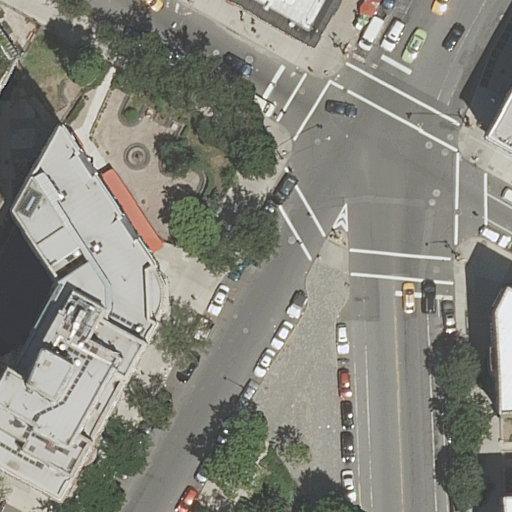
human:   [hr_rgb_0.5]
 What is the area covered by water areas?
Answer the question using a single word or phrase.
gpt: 0m2

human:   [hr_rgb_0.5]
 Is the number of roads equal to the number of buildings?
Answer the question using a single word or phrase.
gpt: yes

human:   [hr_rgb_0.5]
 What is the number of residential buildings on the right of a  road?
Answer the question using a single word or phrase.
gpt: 2

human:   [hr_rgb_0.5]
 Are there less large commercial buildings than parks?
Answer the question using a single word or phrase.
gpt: yes

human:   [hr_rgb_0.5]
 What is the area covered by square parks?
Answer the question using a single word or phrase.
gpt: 0m2

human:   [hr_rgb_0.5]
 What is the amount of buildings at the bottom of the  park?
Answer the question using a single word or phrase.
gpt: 0

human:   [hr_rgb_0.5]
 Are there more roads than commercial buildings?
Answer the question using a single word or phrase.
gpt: yes

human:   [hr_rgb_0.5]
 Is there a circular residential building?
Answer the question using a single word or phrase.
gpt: no

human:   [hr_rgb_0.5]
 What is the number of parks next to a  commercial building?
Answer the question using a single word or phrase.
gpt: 0

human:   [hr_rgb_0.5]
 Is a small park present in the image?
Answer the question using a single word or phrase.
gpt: no

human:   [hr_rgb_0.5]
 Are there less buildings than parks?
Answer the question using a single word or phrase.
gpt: no

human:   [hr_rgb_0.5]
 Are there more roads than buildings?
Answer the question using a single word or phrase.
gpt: no

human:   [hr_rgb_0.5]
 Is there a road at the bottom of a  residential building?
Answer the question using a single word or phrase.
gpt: yes

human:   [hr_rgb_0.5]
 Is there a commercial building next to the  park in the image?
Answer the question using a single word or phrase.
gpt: no

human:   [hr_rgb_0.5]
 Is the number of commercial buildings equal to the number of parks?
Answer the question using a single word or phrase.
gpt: no

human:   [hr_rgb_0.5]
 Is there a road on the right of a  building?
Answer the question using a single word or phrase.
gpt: yes

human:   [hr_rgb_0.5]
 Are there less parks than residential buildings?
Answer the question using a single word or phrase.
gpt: yes

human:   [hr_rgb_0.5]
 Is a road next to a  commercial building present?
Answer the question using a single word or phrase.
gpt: no

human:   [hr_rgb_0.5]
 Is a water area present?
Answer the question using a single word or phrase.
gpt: no

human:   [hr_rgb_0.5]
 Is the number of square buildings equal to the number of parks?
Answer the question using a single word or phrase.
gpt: no

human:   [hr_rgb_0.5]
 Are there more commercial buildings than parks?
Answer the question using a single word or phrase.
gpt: no

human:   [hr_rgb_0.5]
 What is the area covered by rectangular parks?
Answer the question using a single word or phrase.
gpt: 420m2

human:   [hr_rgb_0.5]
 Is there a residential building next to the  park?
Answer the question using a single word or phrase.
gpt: yes

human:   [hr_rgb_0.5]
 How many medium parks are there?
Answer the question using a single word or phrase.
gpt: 1

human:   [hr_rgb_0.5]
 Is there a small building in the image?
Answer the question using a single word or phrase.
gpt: yes

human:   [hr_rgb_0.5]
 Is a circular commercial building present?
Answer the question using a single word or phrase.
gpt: no

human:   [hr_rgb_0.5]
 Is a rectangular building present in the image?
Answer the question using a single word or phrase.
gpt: yes

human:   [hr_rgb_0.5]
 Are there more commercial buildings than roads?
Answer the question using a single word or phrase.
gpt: no

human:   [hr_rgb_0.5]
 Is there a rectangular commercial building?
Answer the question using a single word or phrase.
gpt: no

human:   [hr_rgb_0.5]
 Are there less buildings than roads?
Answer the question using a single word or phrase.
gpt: no

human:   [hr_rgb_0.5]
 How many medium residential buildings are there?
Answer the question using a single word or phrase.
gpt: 1

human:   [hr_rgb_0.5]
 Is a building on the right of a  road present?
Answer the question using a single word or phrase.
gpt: yes

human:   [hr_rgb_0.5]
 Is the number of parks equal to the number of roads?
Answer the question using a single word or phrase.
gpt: no

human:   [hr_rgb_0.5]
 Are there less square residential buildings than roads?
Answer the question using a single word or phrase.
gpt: yes

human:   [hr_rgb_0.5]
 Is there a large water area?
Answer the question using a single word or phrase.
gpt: no

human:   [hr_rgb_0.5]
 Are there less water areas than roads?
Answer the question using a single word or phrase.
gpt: yes